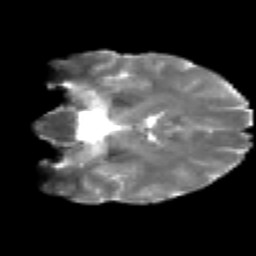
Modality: T2w
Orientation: coronal
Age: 27
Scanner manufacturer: siemens
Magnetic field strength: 3 T
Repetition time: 2.2 s
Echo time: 0.084 s